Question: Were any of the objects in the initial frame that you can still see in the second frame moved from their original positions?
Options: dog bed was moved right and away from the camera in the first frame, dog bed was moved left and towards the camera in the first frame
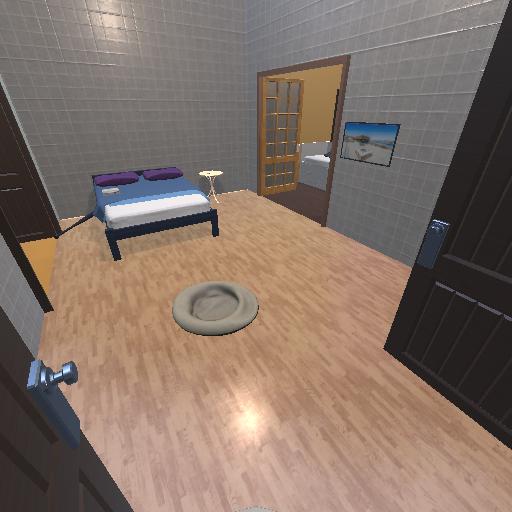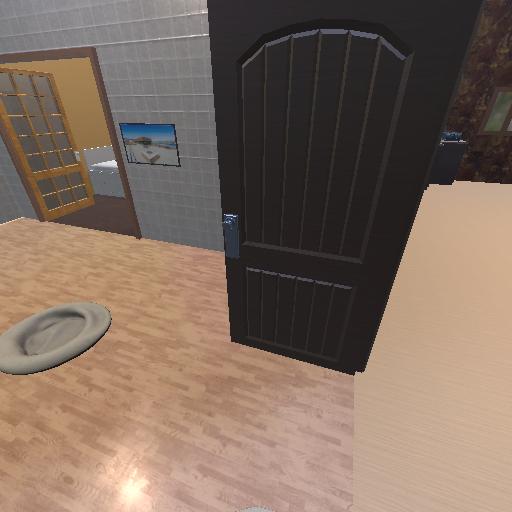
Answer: dog bed was moved right and away from the camera in the first frame